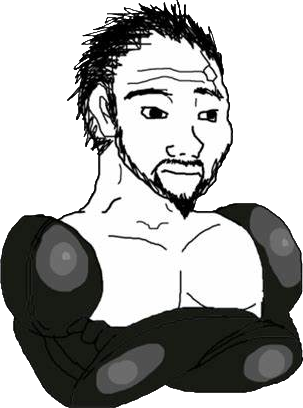
Label: 5_Stronkjak